Question: I did implement an OData service of my own that takes an SQL statement and apply the top / skip filter using a 'ROW_NUMBER()'. Most statement tested so far are working well except for a statement involving 2 levels of Left Join. For some reason I can't explain, the data returned by the sql is changing when I apply a where clause on the row number column.
For readability (and testing), I removed most of the sql to keep only the faulty part. Basically, you have a Patients table that may have 0 to N Diagnostics and the Diagnostics may have 0 to N Treatments:
'''
SELECT RowNumber, PatientID, DiagnosticID, TreatmentID
FROM
(
SELECT ROW_NUMBER() OVER (ORDER BY (SELECT NULL)) AS RowNumber
, *
FROM PATIENTS
LEFT JOIN DIAGNOSTICS ON DIAGNOSTICS.PatientID = PATIENTS.PatientID
LEFT JOIN TREATMENTS ON TREATMENTS.DiagnosticID = DIAGNOSTICS.DiagnosticID
) AS Wrapper
--WHERE RowNumber BETWEEN 1 AND 10
--If I uncomment the line above, I'll get 10 lines that differs from the first 10 line of this query
'''
This is the results I got from the statement above. The result on the left is showing the first 10 rows without the WHERE clause while the one on the right is showing the results with the WHERE clause.

For the record, I'm using SQL Server 2008 R2 SP3. My application is in C# but the problem occurs in SQL server too so I don't think .NET is involved in this case.
About the 'ORDER BY (SELECT NULL)', I took that code a while ago from this <URL>. However, an order by null will work only if the statement is sorted... in my case, I forgot about adding an order by clause so that's why I was getting some random sorting.
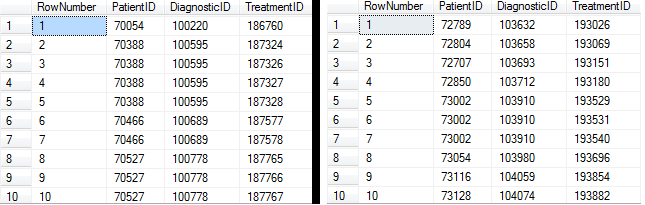
Answer: Let me first ask: why do you expect it to be the same? Or rather, why do you expect it to be anything in particular? You haven't imposed an ordering, so the query optimizer is free to use whatever execution operators are most efficient (according to its cost scheme). When you add the 'WHERE' clause, the plan will change and the natural ordering of the results will be different. This can also happen when adding joins or subqueries, for example.
If you want the results to come back in a specific order, you need to actually use the 'ORDER BY' subclause of the 'ROW_NUMBER()' window function. I'm not sure why you are ordering by 'SELECT NULL', but I can guarantee you that's the problem.